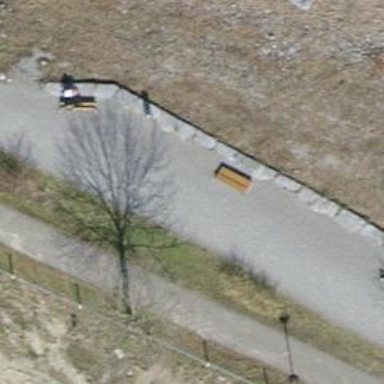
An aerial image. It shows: Bench.